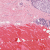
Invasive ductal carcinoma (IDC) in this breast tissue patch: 0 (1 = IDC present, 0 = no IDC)